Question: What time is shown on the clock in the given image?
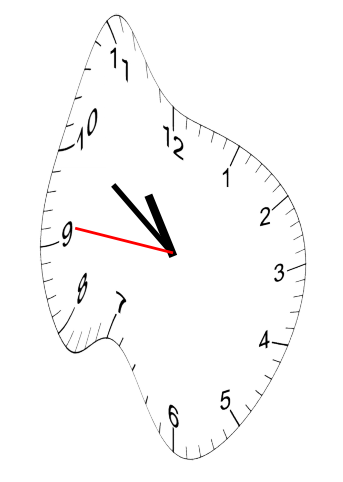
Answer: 10:50:46